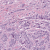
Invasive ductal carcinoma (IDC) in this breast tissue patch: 1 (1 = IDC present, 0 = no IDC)